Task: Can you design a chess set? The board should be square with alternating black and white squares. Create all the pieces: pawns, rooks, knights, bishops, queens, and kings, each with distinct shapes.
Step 5301:
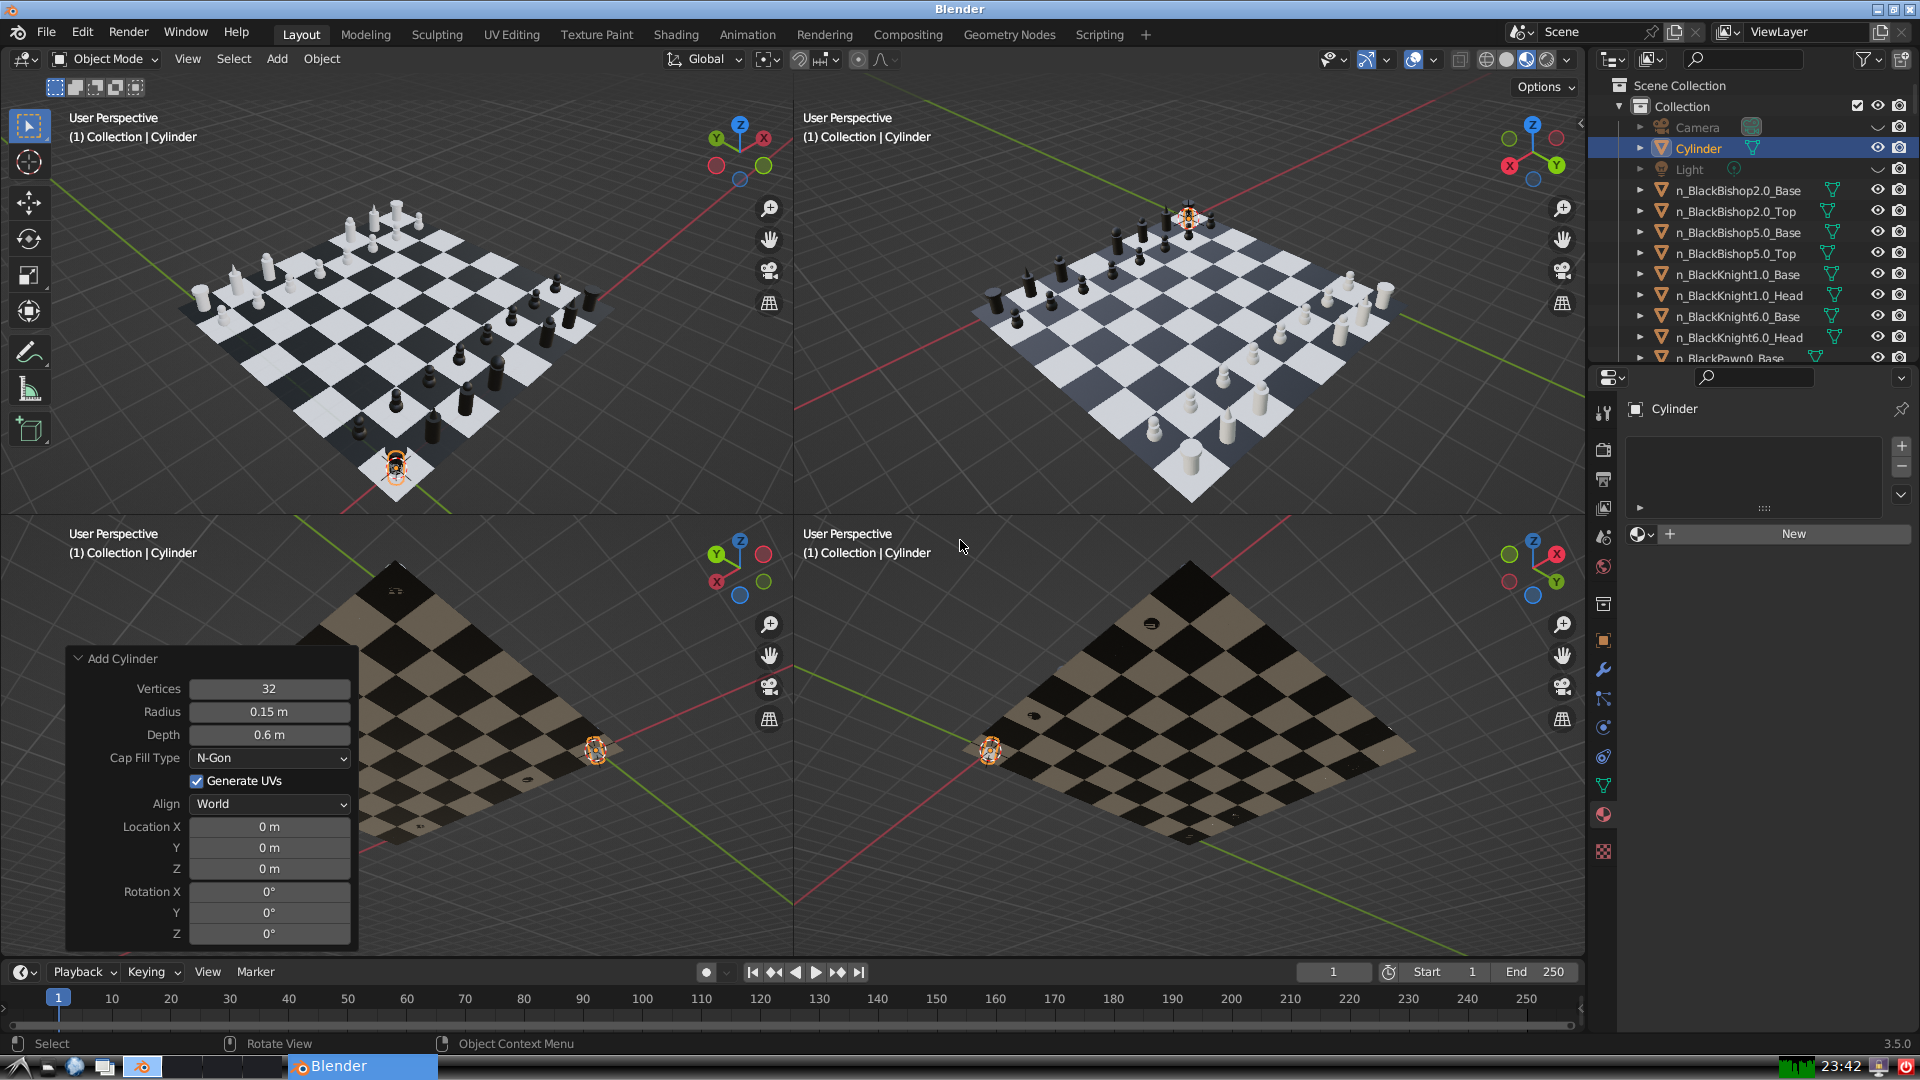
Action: {"key_press": ['Ctrl, Home']}